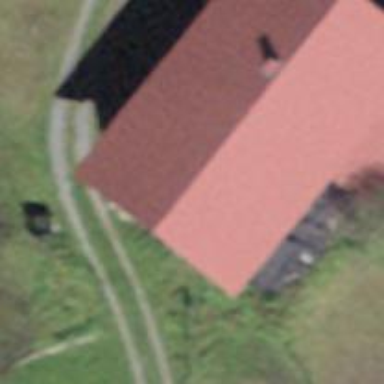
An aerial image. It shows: Cabin is depicted in the image.